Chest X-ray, AP view. Patient: 39 years old, sex M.
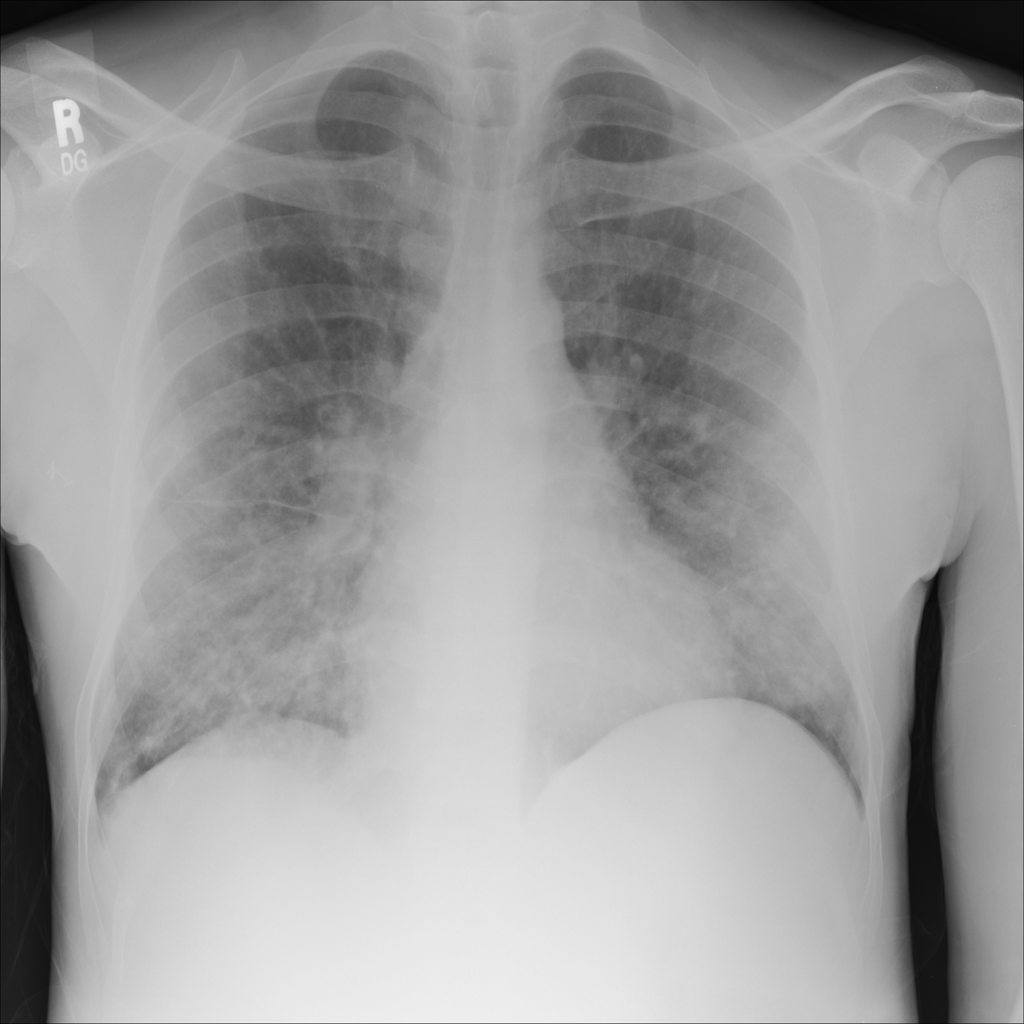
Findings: Nodule